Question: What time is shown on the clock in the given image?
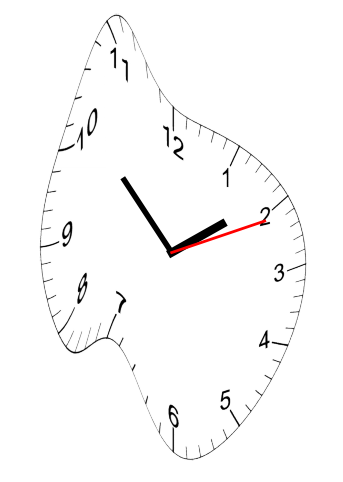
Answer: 01:52:11